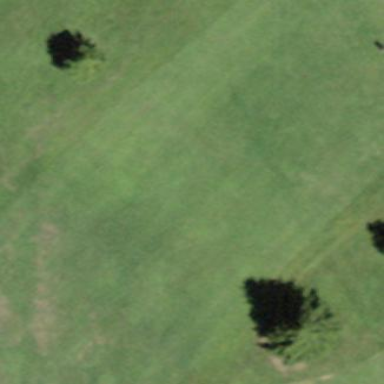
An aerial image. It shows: Golf fairway in the image.